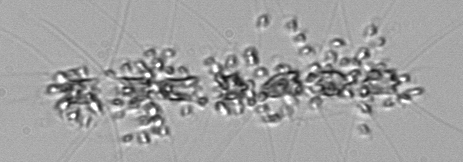
Label: Chaetoceros_didymus_TAG_external_flagellate